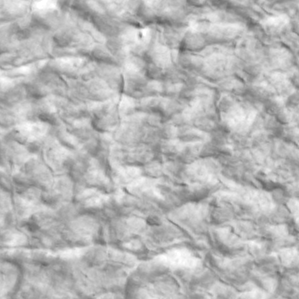
Label: non_frost